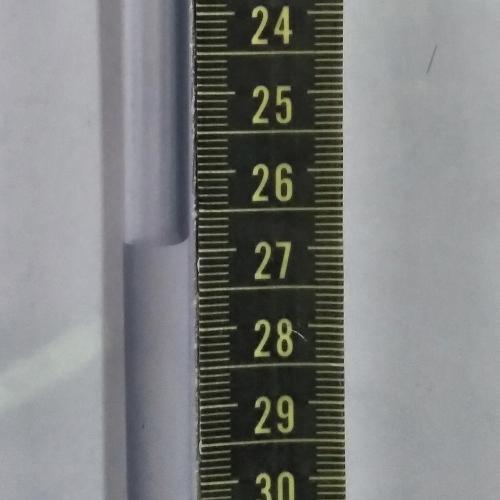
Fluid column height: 26.9 cm